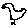
Label: bird